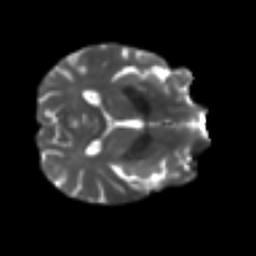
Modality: T2w
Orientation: axial
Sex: male
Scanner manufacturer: ge
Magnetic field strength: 3 T
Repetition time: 7 s
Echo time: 0.0808 s